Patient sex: F
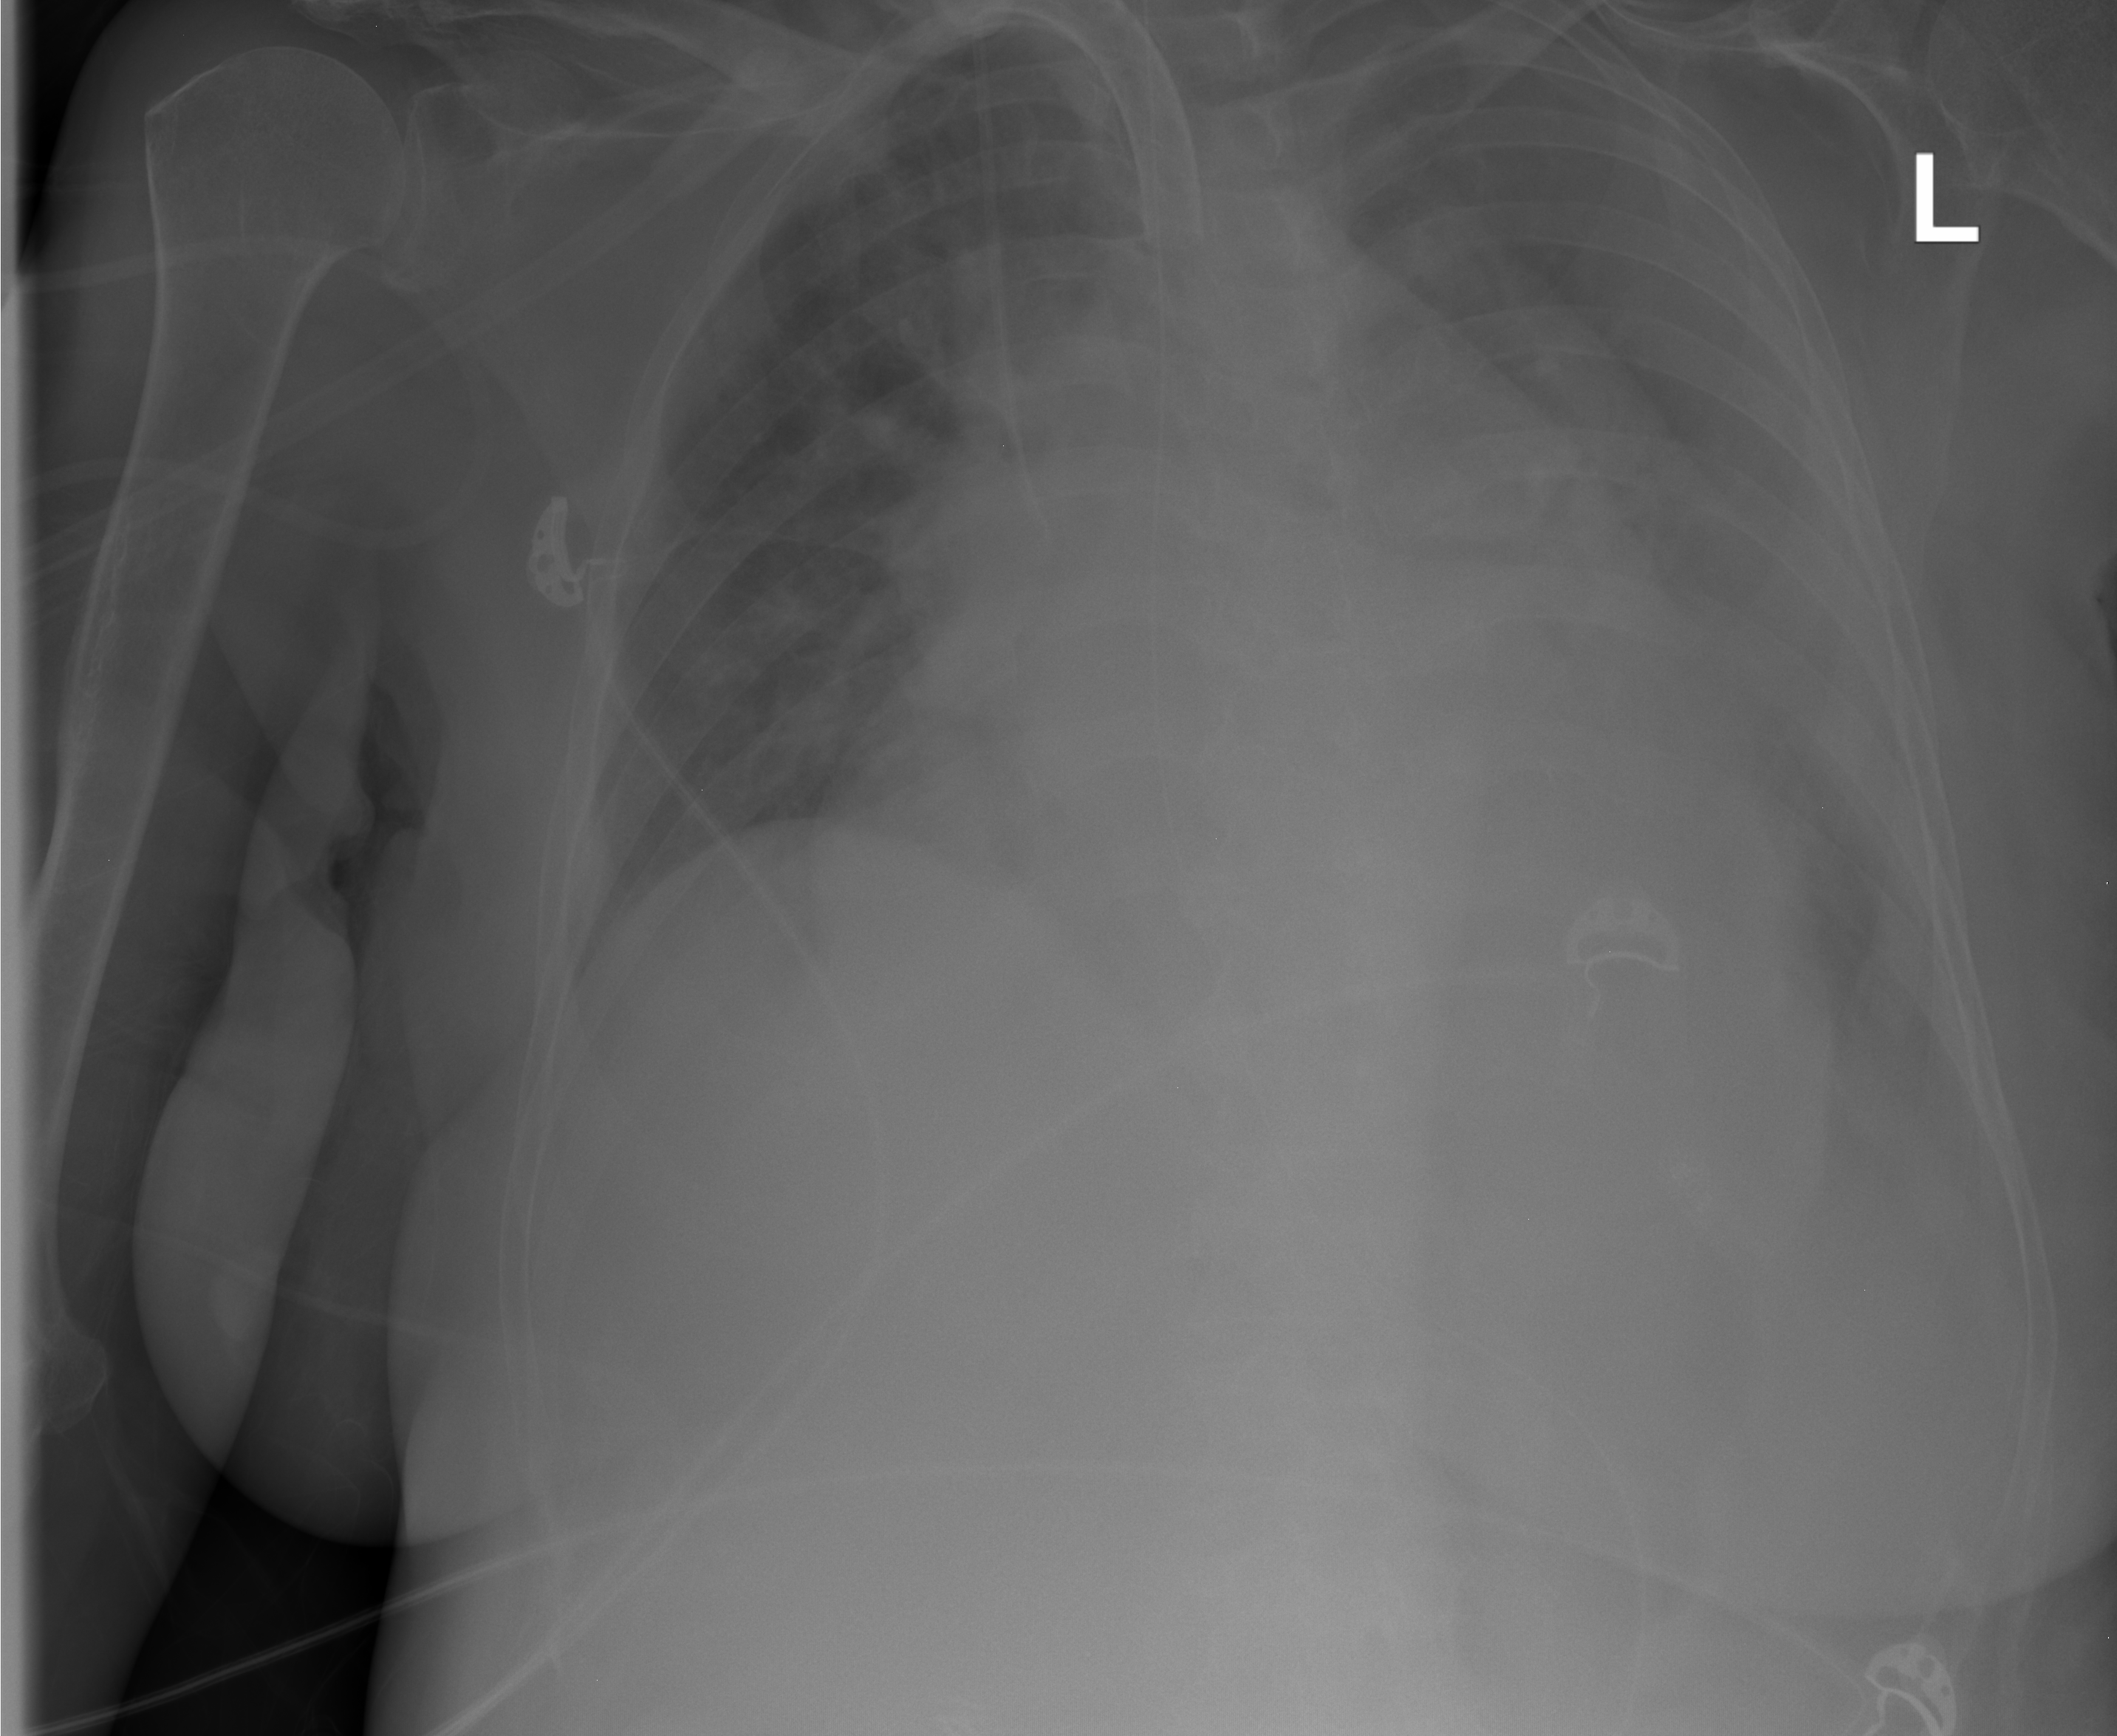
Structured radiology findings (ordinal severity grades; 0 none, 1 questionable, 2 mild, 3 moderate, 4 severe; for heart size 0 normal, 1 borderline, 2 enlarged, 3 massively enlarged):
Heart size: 3
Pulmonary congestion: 2
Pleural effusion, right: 0
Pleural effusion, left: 3
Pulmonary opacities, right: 2
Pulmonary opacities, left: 2
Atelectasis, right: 0
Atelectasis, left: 0